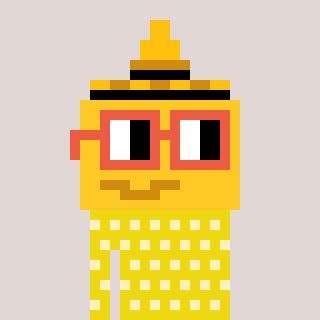
a pixel art character with square orange glasses, a mustard-shaped head and a yellow-colored body on a warm background